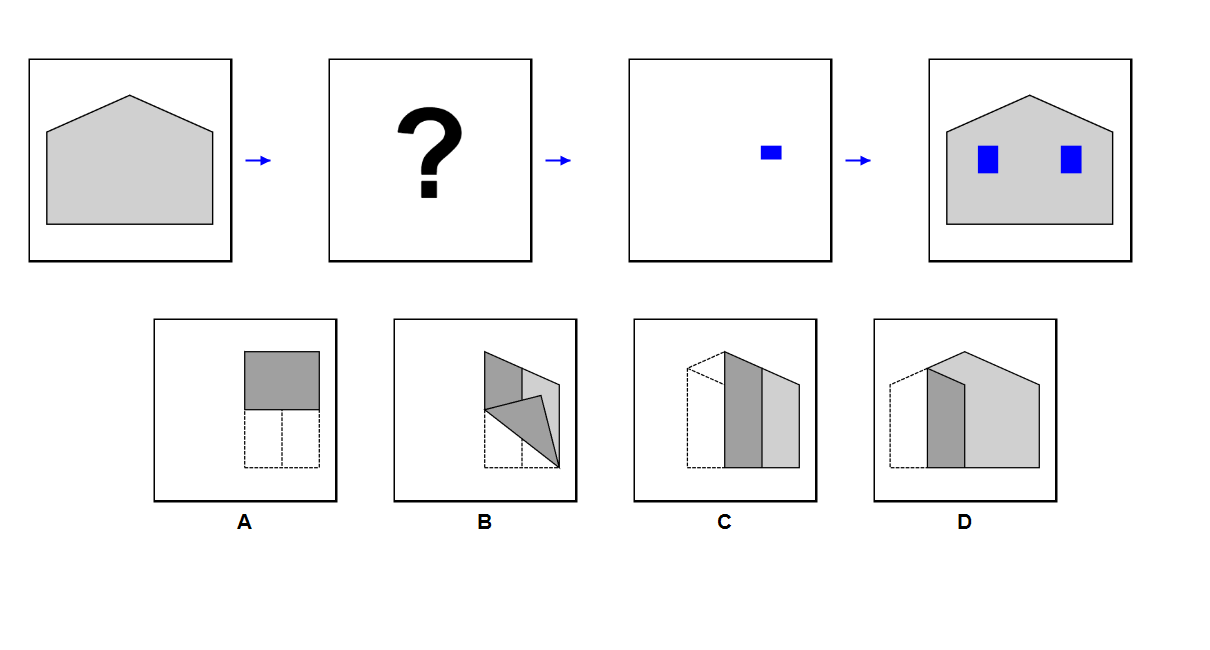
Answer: B